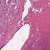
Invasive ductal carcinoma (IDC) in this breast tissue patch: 1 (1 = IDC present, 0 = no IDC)